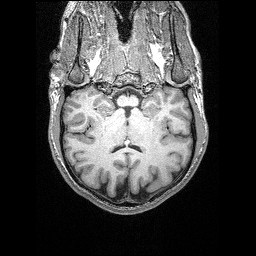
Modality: T1w
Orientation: sagittal
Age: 24
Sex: male
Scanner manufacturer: siemens
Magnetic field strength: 3 T
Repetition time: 2.4 s
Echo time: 0.03 s